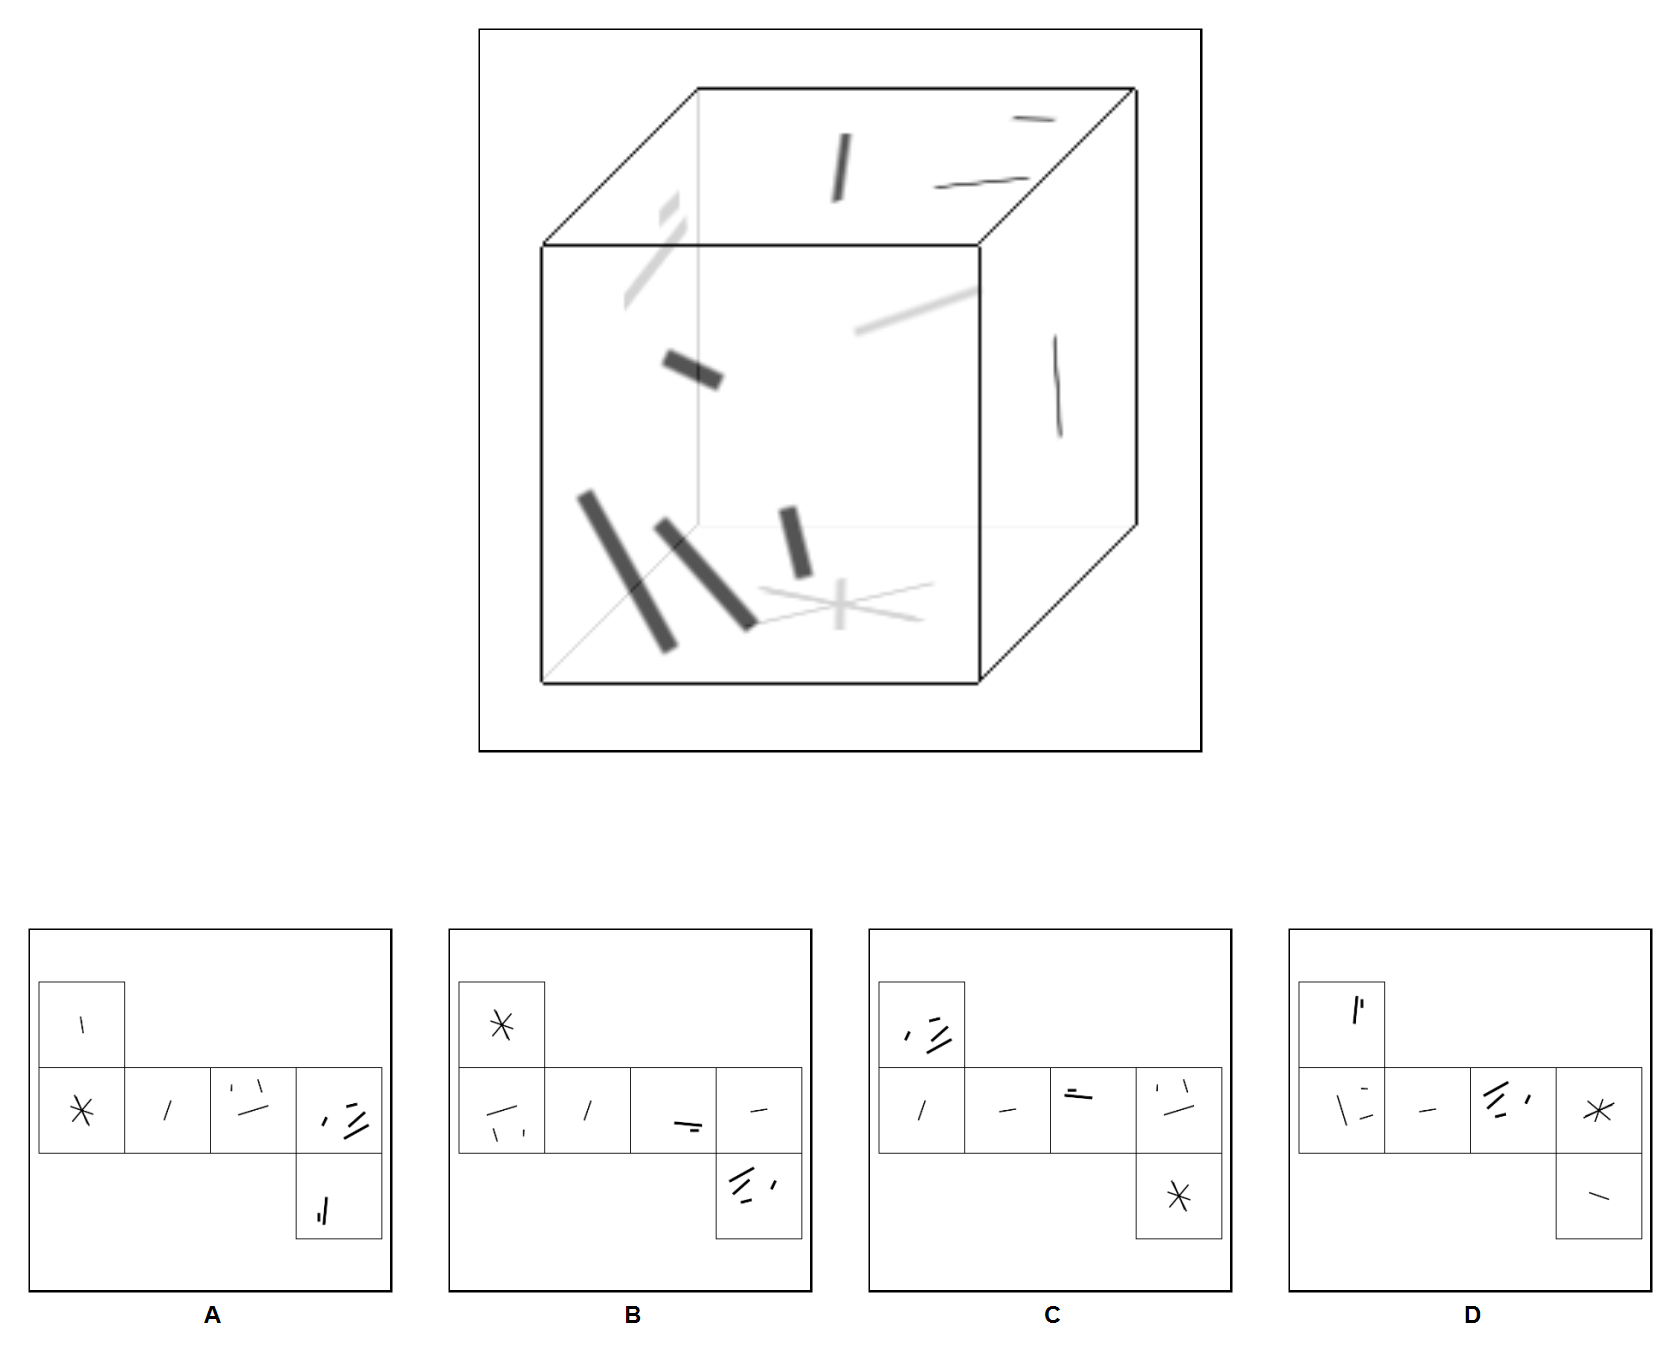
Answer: A